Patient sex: M
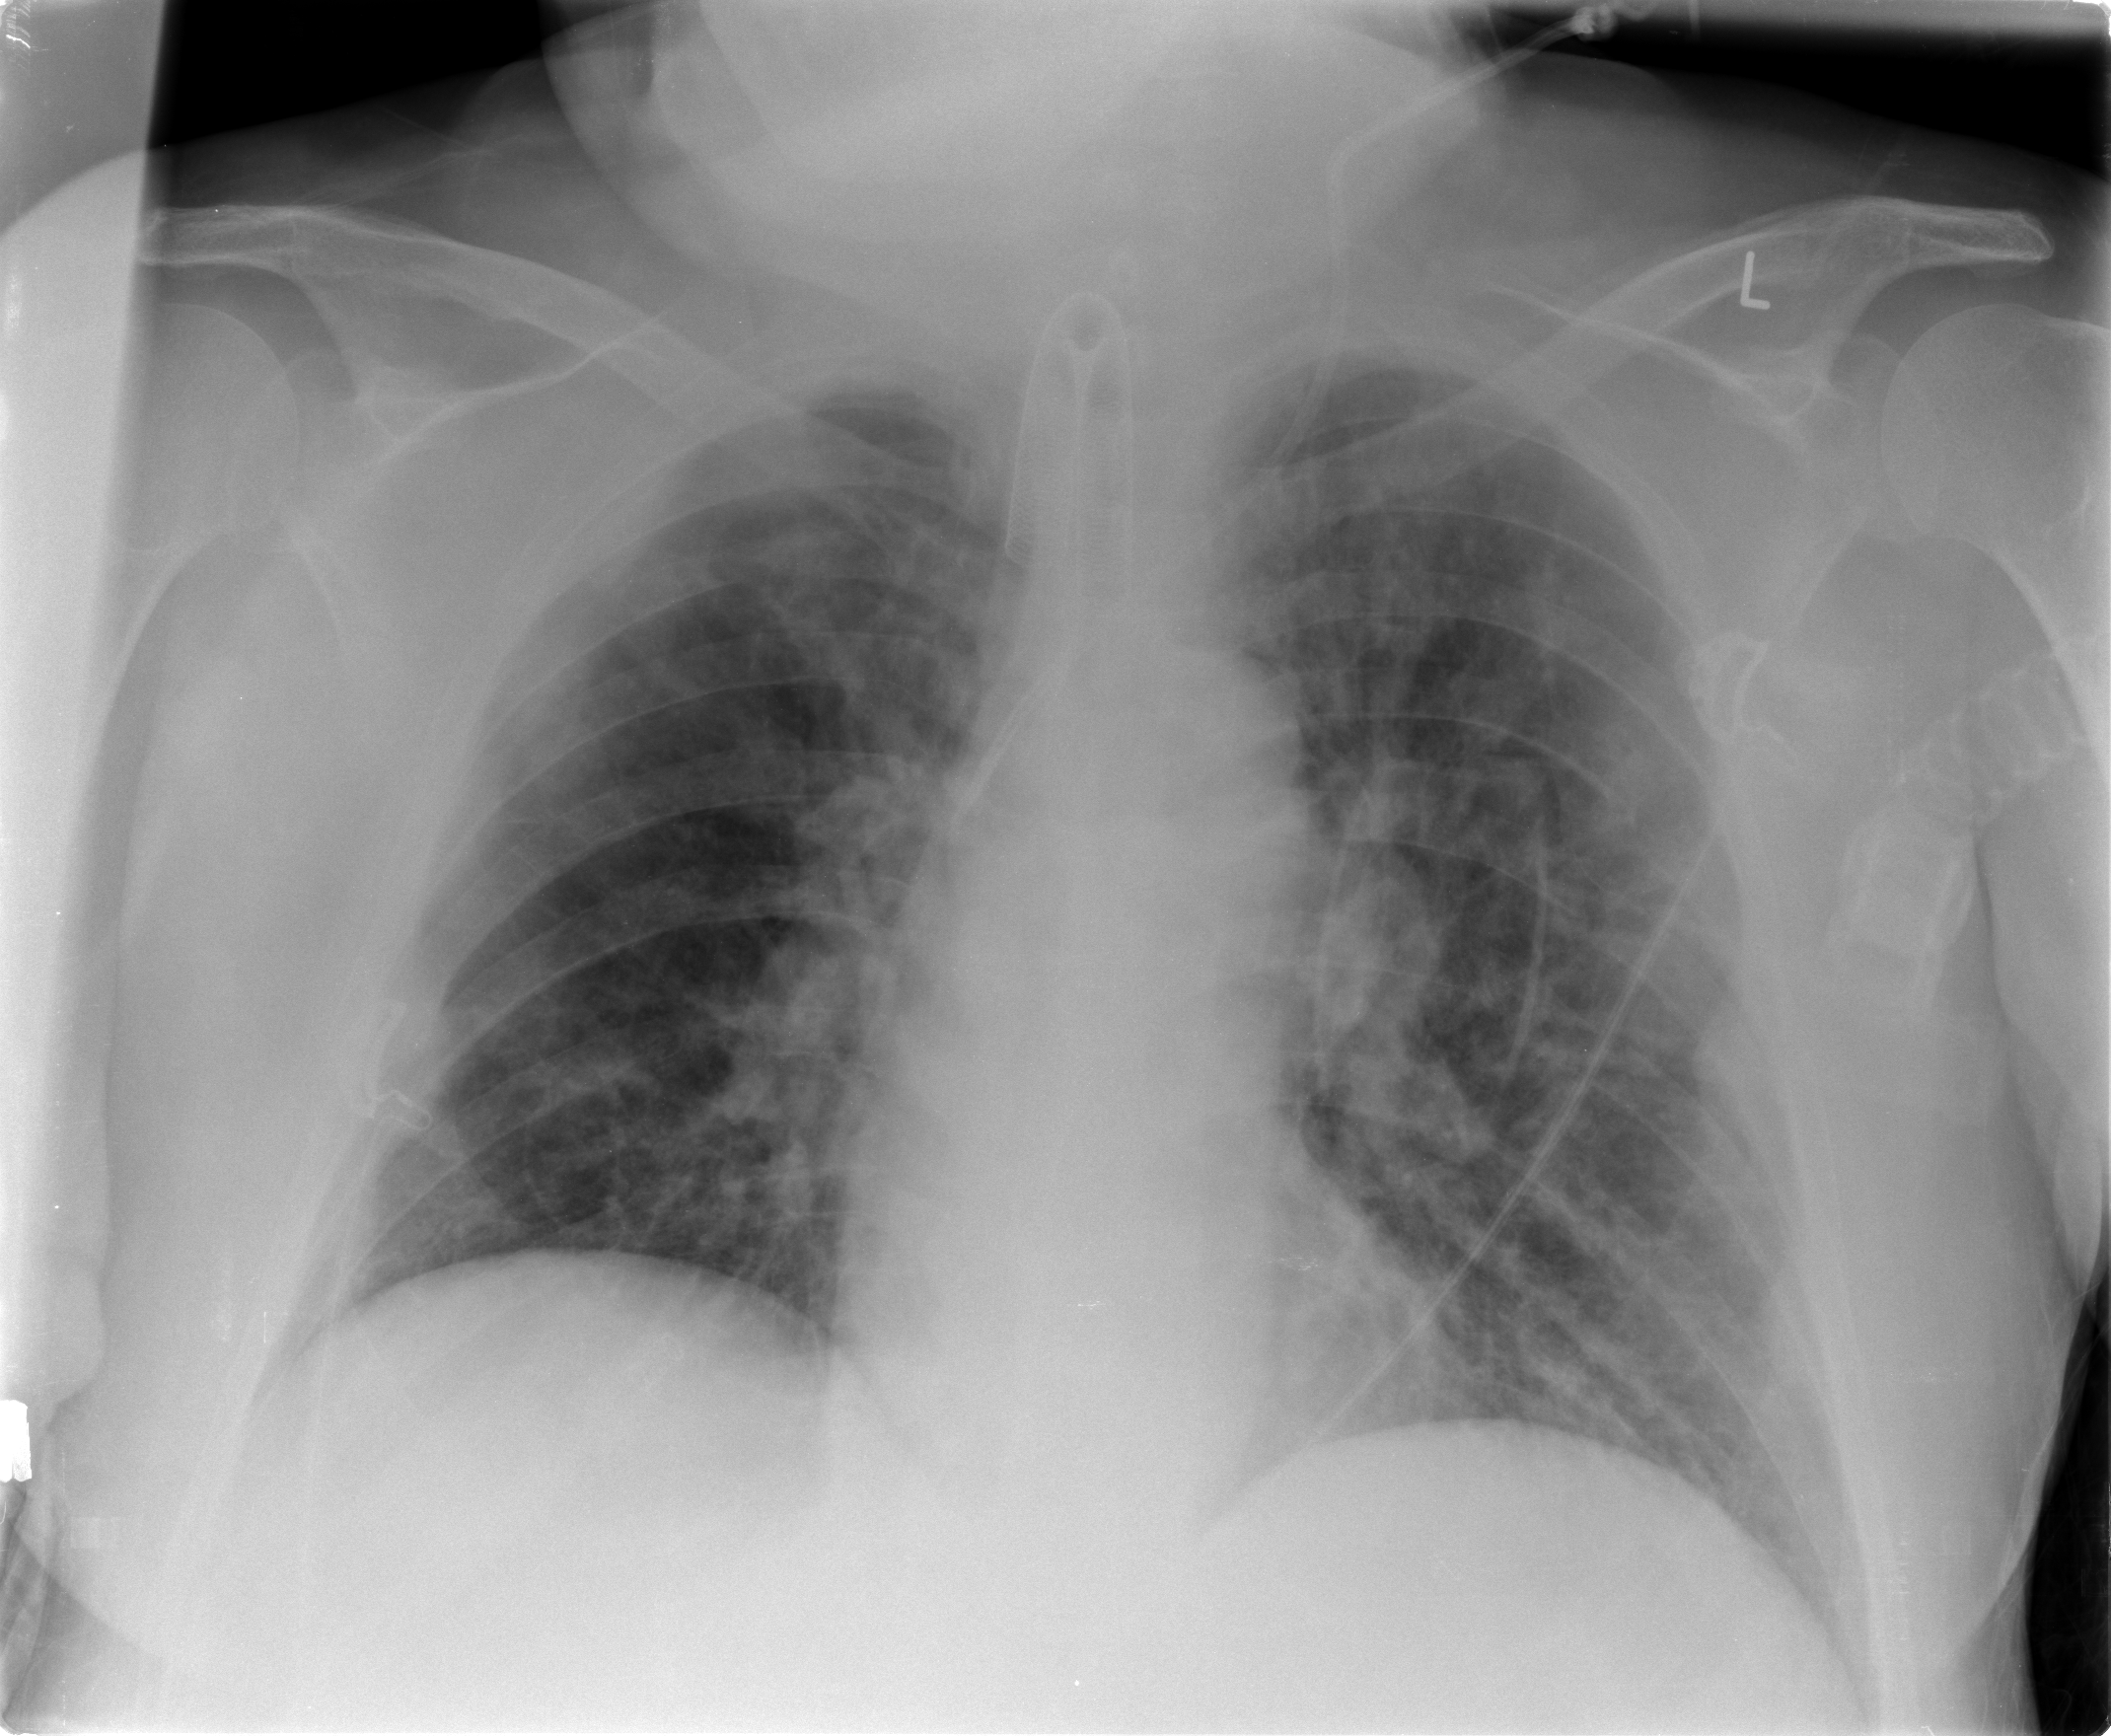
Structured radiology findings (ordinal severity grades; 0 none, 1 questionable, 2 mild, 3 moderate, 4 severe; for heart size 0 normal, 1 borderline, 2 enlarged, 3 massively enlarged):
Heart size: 0
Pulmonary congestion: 2
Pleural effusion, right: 0
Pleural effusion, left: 0
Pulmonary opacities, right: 2
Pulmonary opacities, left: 2
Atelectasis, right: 2
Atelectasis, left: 2